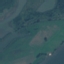
Label: Pasture